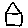
Label: house